Field crop: maize
Growth stage: 1
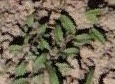
Species: convolvulus